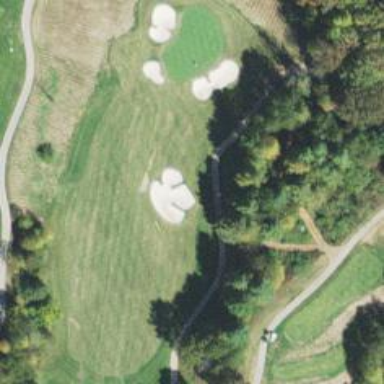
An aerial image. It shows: View of golf hole.